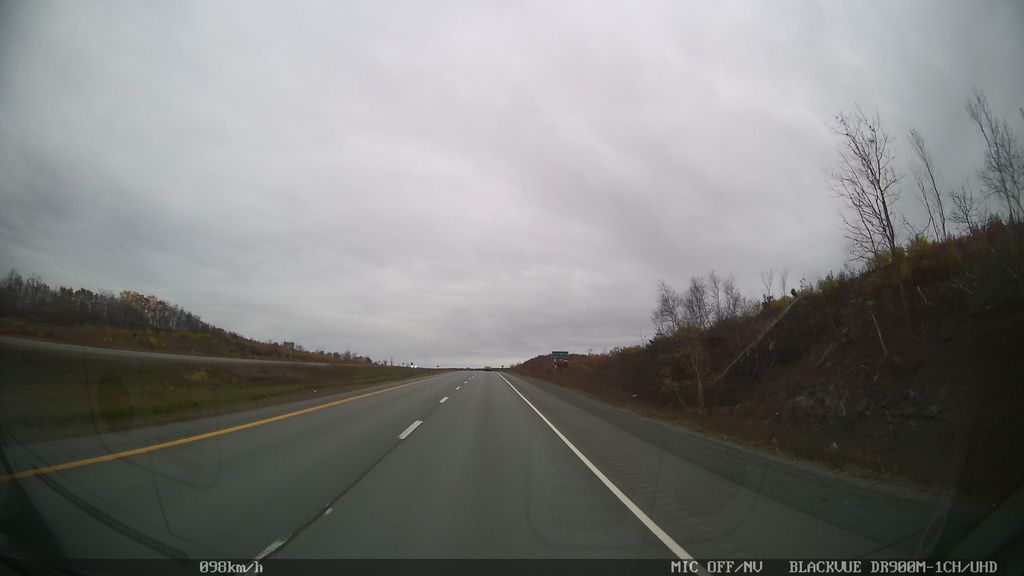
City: halifax